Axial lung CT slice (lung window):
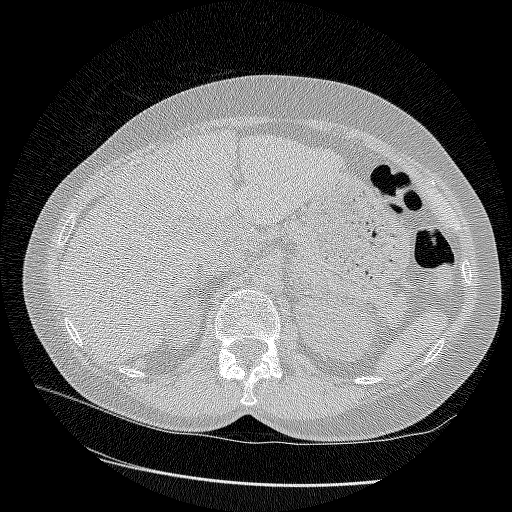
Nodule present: no